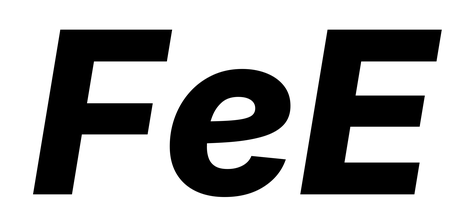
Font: Inter-Italic_ExtraBold_Italic